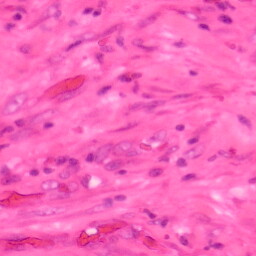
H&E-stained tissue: Colon